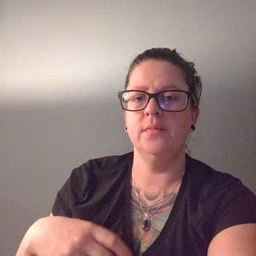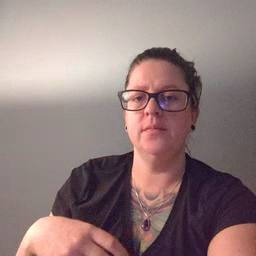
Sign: high